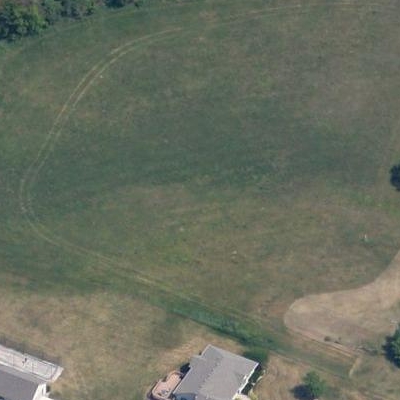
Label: Grass